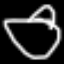
Label: frog